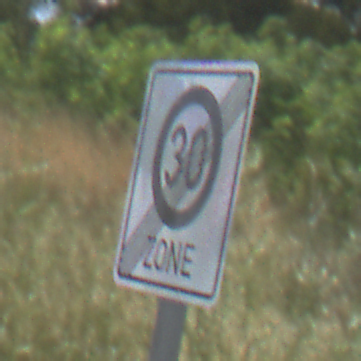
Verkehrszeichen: EndeZone30
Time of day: Midday
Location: Outdoor (Nature)
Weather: PartlyCloudy
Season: NotSpecified
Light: Natural